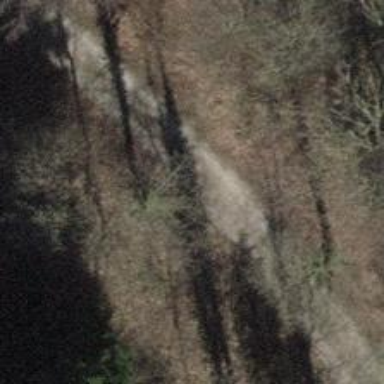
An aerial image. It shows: Compacted track with grade2 level.